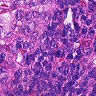
Metastatic tissue present: no